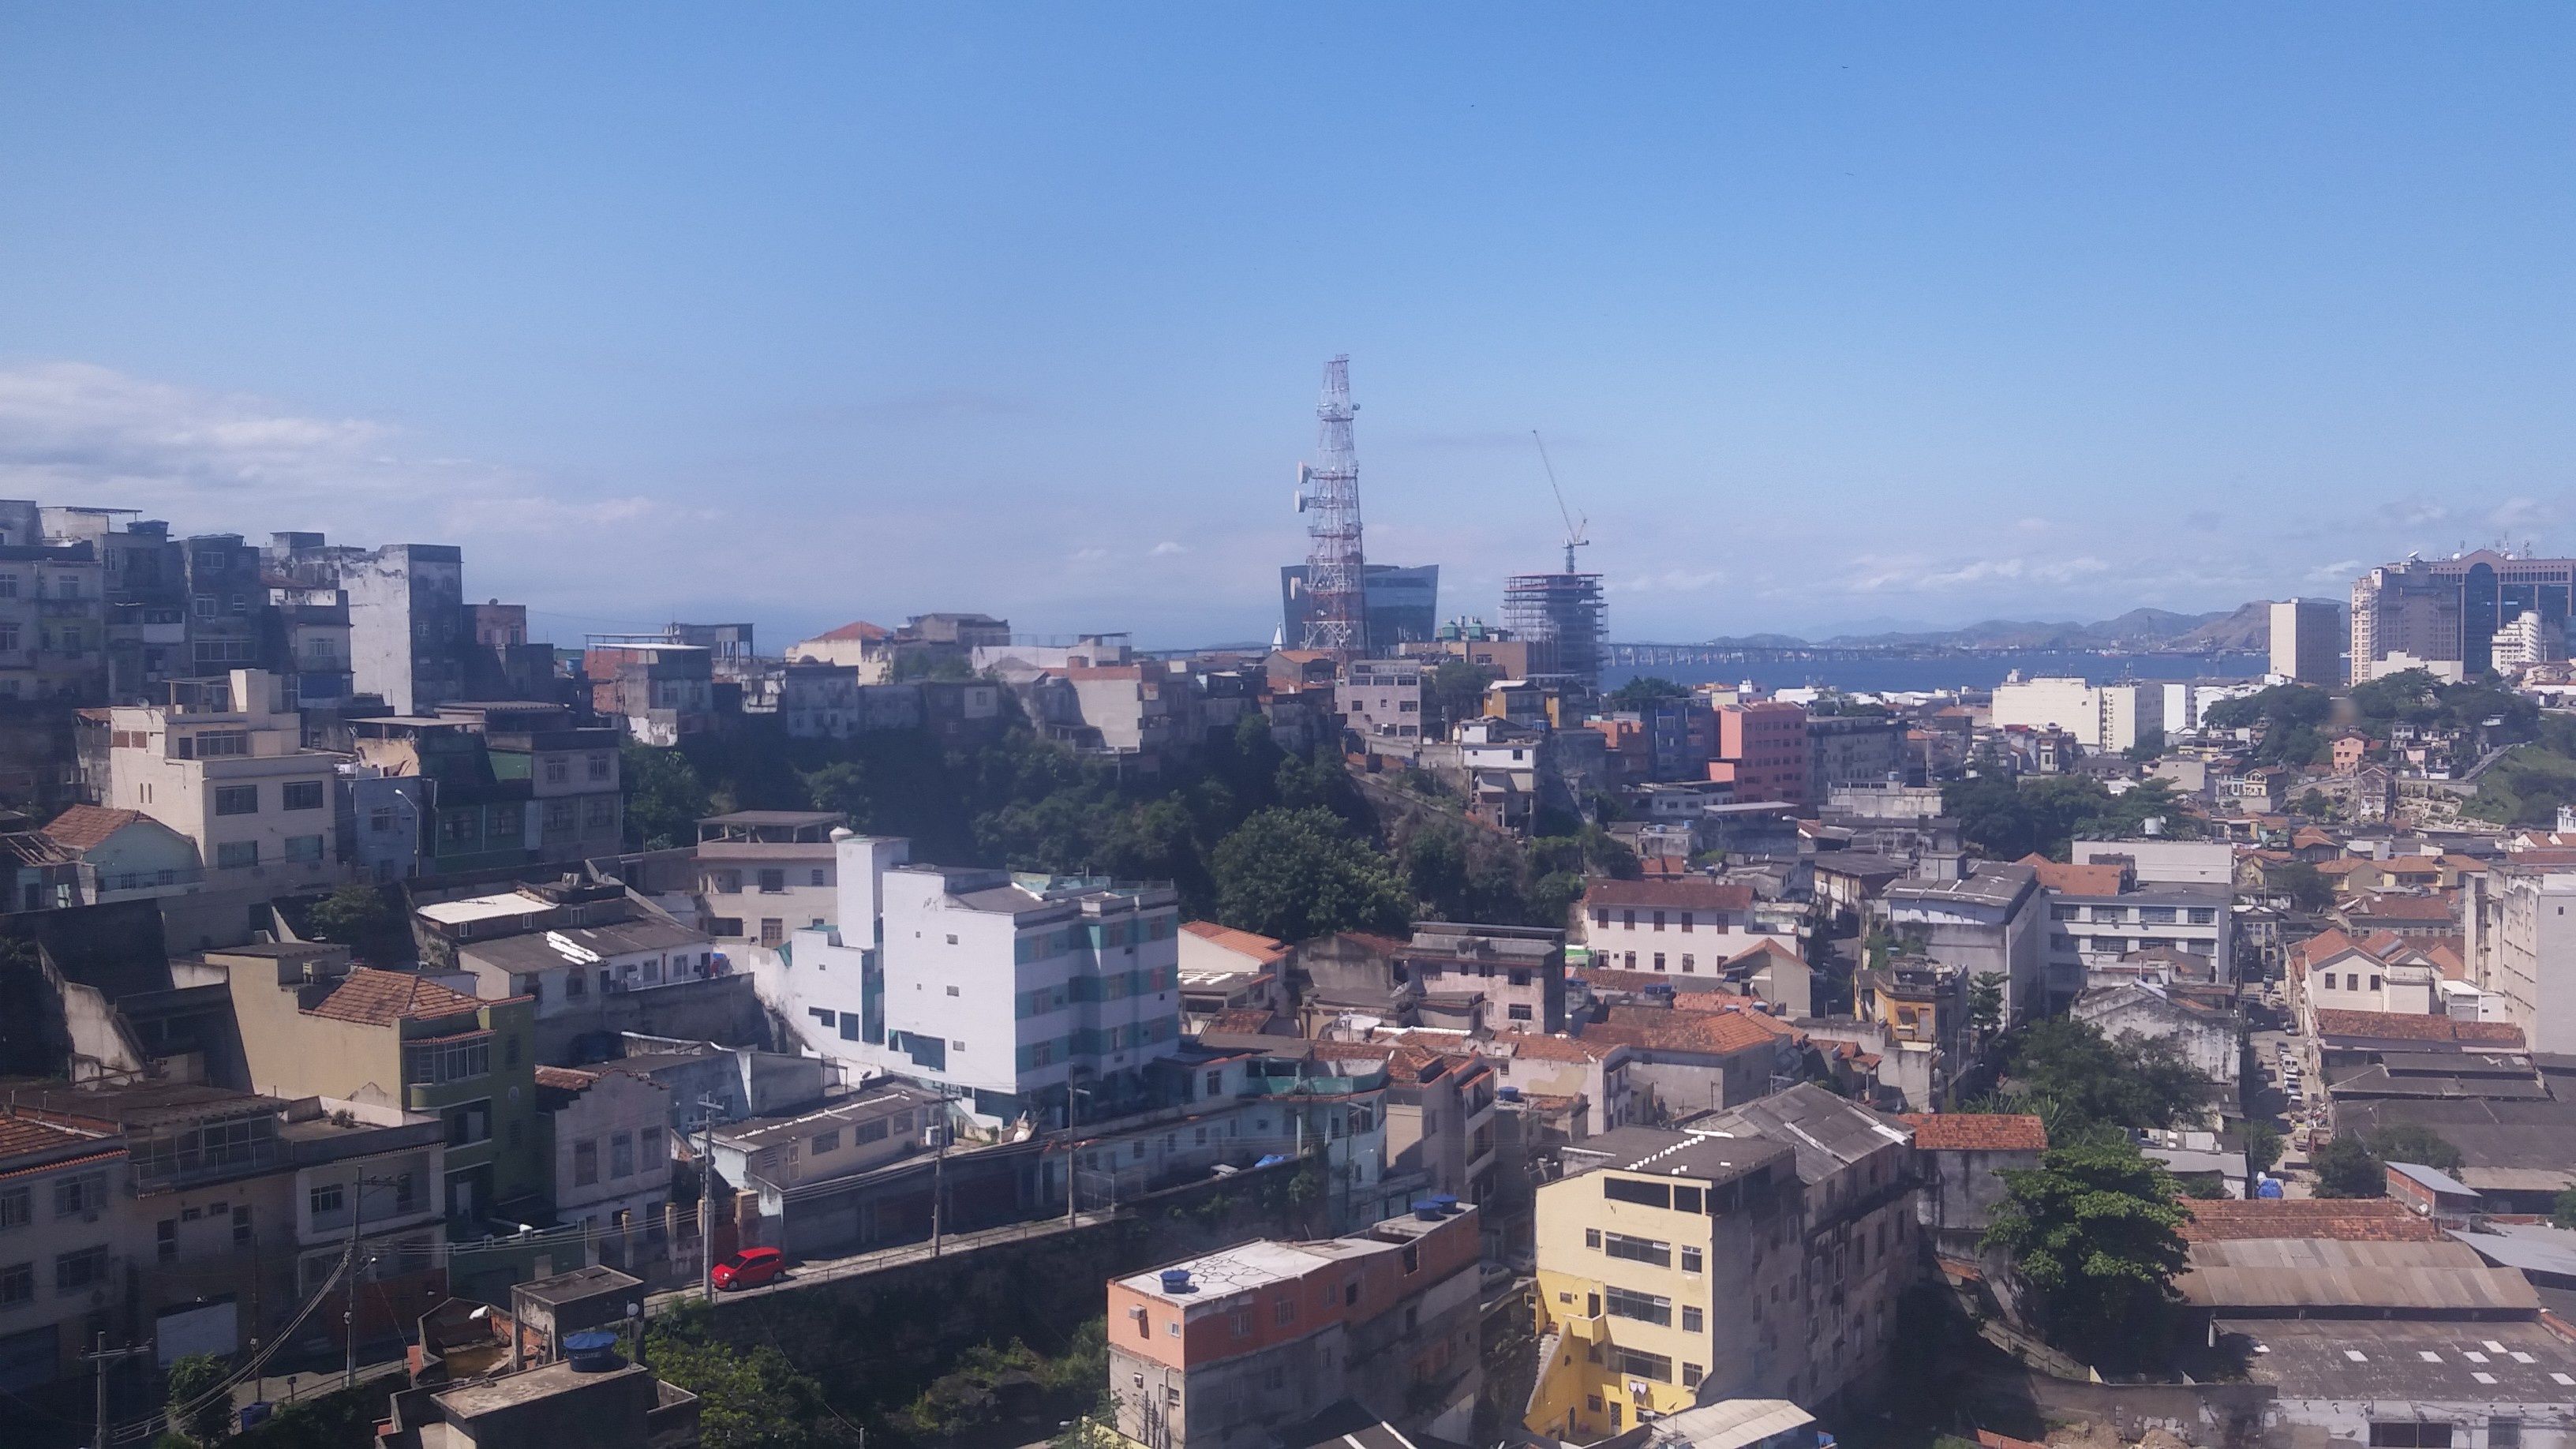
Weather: clear
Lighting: day
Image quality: good
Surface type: walking surface
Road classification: steps, service, footway
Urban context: urban centre
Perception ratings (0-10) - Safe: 5.18, Lively: 3.55, Beautiful: 5.42, Boring: 3.53, Depressing: 7.06, Wealthy: 2.88